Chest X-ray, AP view. Patient: 65 years old, sex F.
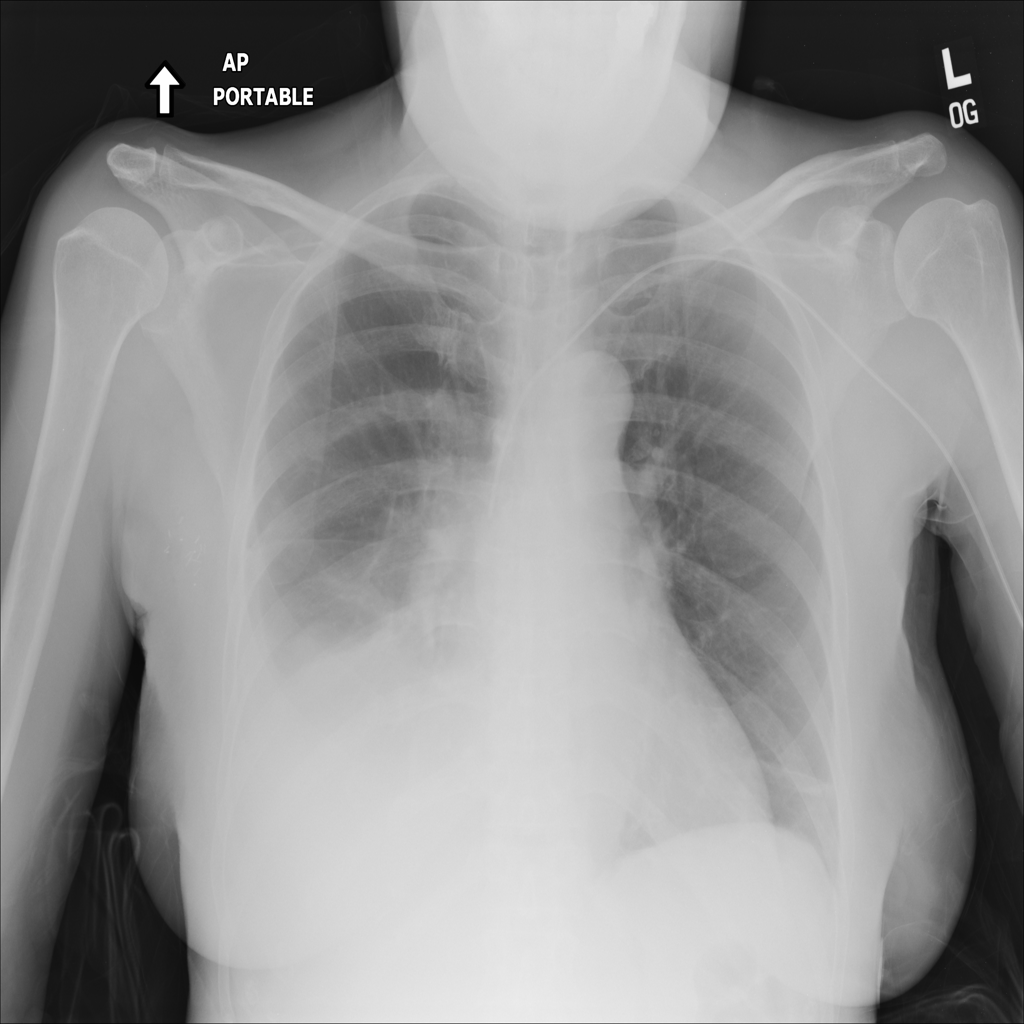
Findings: Atelectasis, Effusion